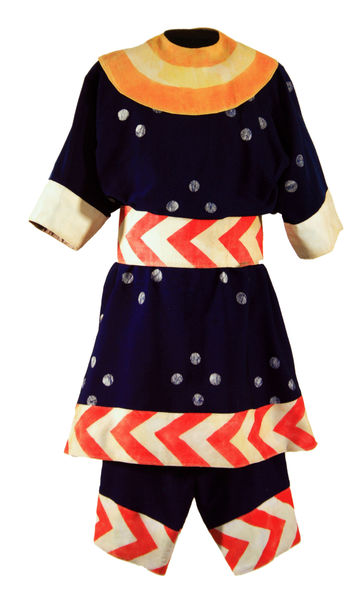
Titel: Kostüm für einen Banditen im Ballett "Daphnis et Chloé": Toga, Hose und Gürtel
Künstler: Léon Bakst
Standort: Monaco
Institution: Nouveau Musée National
Schlagwörter: blau, weiß, gelb, frau, kleid, orange, schwarz, gürtel, rot, muster, anzug, hose, kragen, ärmel, kostüm, borte, klein, streifen, knöpfe, punkte, uniform, bekleidung, kurz, oberteil, textil, tunika, pfeil, pfeile, passe, klamotten